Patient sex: M
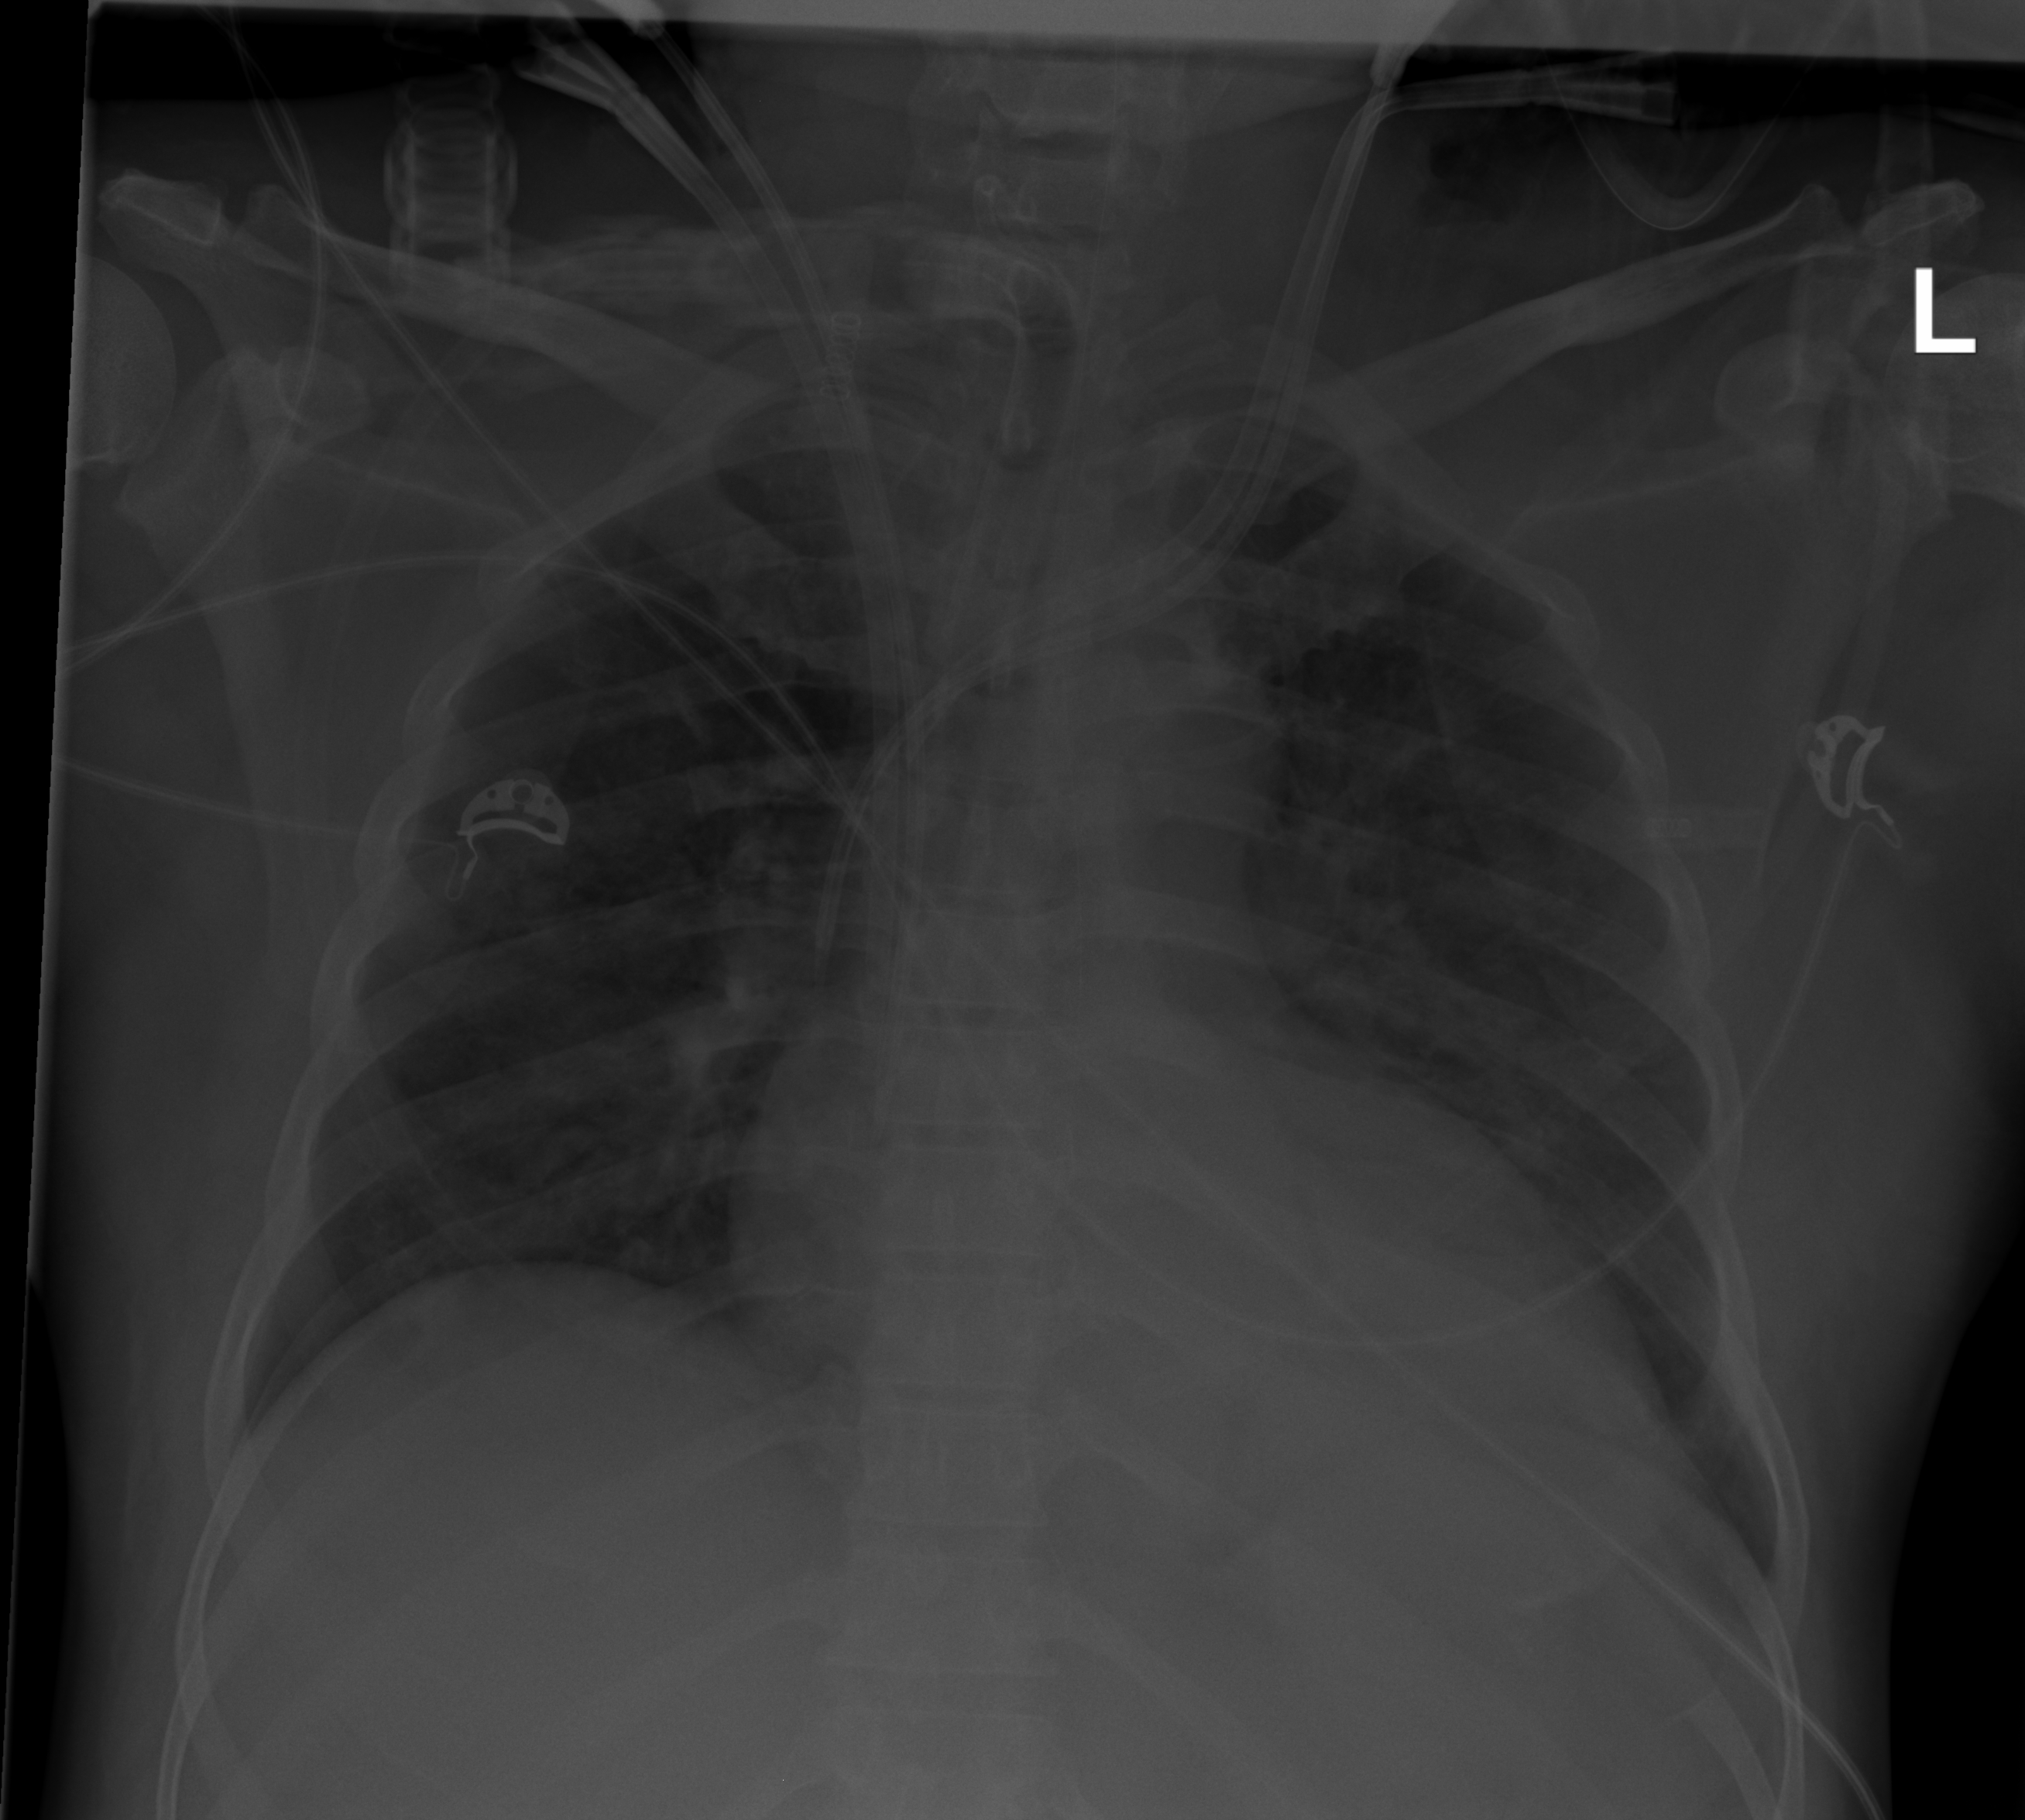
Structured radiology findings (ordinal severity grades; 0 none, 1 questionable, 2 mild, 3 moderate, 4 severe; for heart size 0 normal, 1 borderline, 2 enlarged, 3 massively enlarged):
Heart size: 2
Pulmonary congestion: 2
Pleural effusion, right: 0
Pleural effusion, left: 2
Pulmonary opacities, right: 2
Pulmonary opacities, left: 3
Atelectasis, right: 1
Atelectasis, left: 1